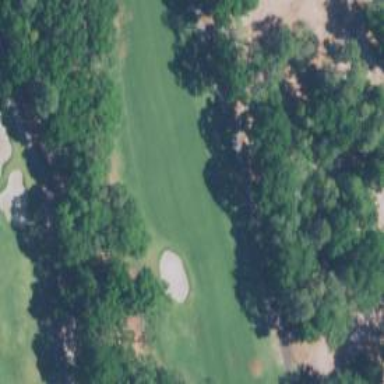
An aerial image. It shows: Golf hole.